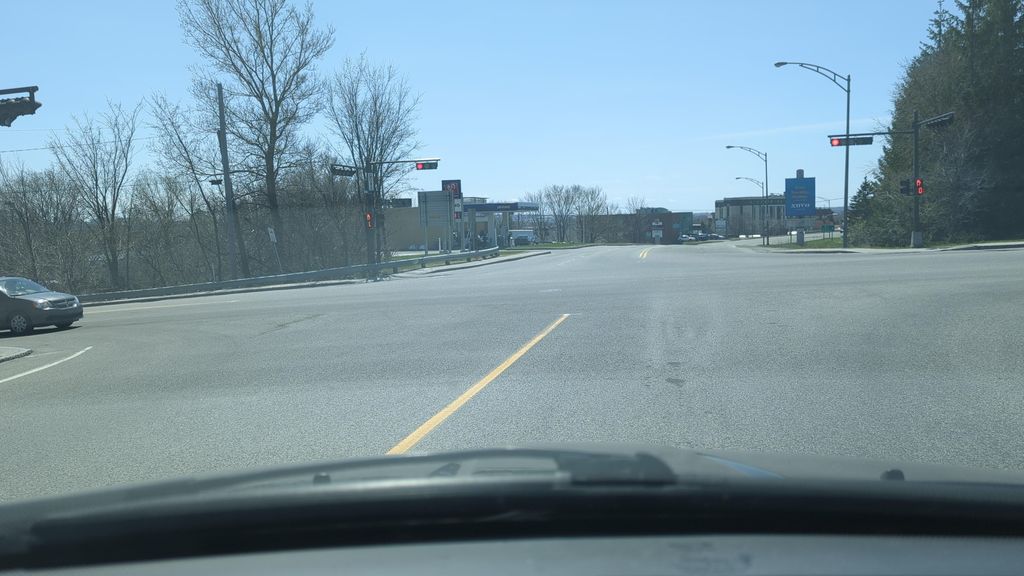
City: quebec_city